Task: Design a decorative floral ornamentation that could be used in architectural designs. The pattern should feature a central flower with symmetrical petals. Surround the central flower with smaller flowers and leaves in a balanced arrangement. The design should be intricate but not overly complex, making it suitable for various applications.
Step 1692:
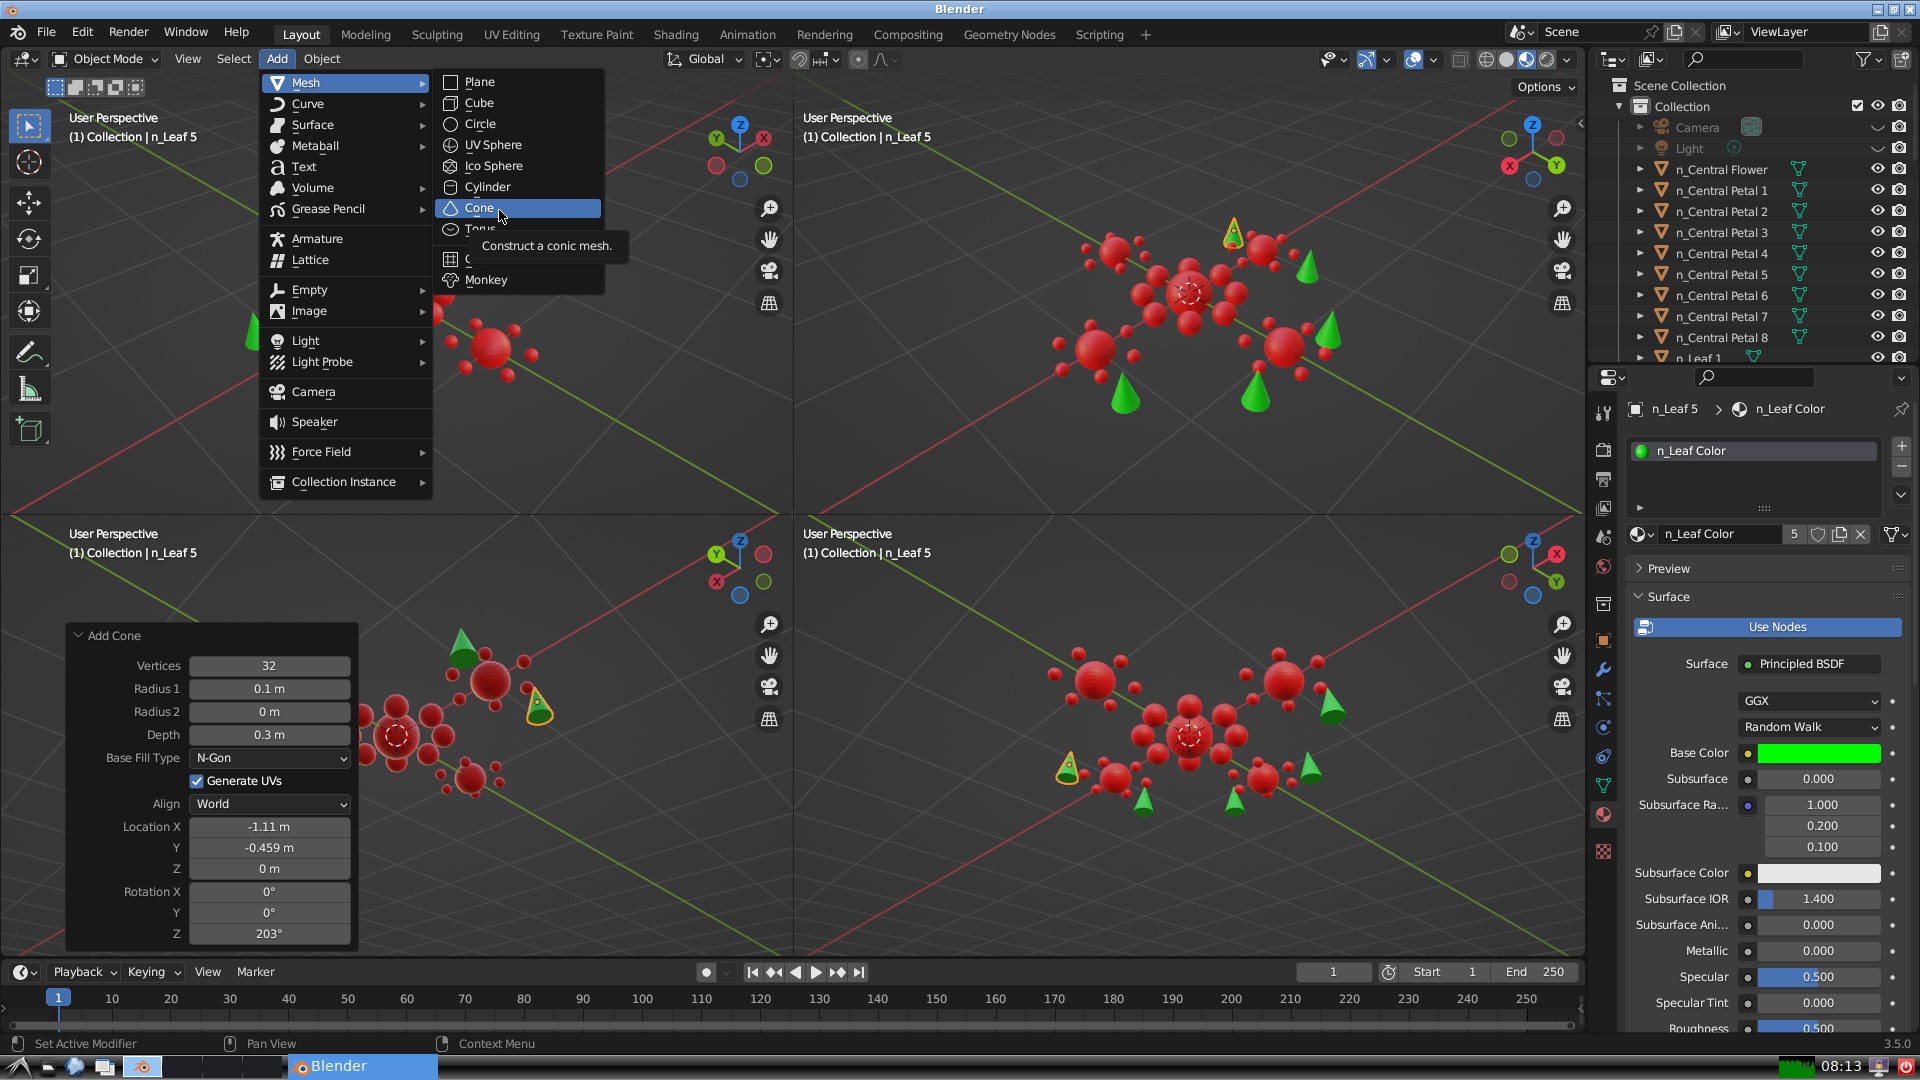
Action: click: no